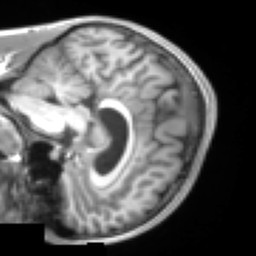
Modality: T1w
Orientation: sagittal